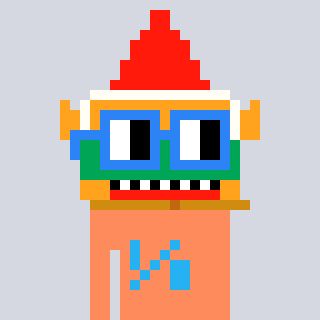
a pixel art character with square blue glasses, a gnome-shaped head and a peachy-colored body on a cool background